Field crop: tomato
Growth stage: 1
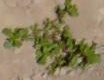
Species: portulaca